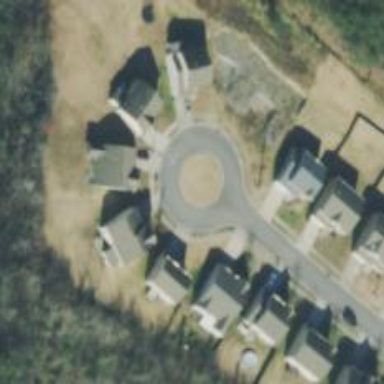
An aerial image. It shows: Turning loop on the road.